Aerial crown-view tile of a tropical tree (Barro Colorado Island, Panama), acquired 20240716:
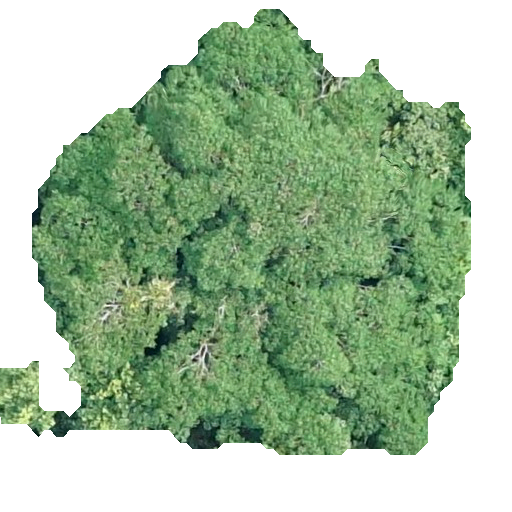
Species: Hura crepitans
GBIF accepted scientific name: Hura crepitans
Crown area: 236.009 m²